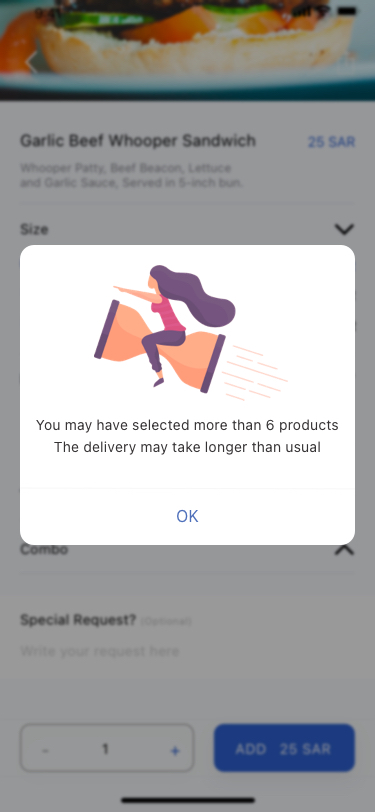
Text in this UI design:
25 SAR
Whooper Patty, Beef Beacon, Lettuce
and Garlic Sauce, Served in 5-inch bun.
Garlic Beef Whooper Sandwich
Size
Bun
Bun
Red
Normal
Green
+5 SAR
+0 SAR
+10 SAR
Combo
25 SAR
35 SAR
40 SAR
1
-
+
ADD   25 SAR
150 gm
200 gm
250 gm
Special Request? (Optional)
Write your request here
You may have selected more than 6 products
The delivery may take longer than usual
OK